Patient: sex F, age 31
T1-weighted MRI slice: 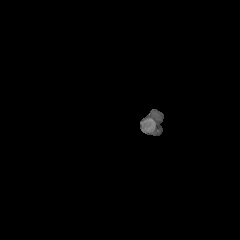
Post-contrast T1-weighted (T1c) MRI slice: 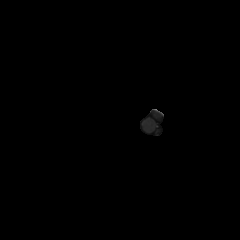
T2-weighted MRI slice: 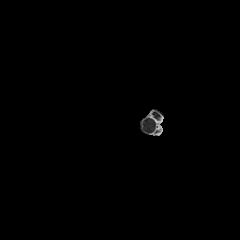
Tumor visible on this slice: no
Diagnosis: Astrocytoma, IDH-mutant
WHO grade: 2